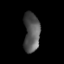
Tissue: lung
Cell type: B cells
Senescence score: 0.212
Nuclear area (px): 612
Mean DAPI intensity: 85.644